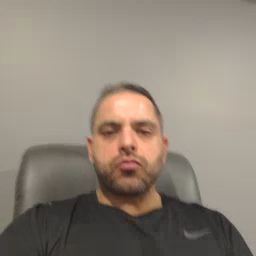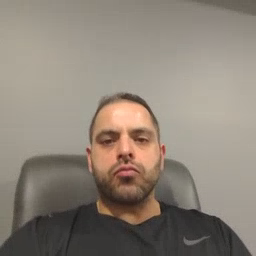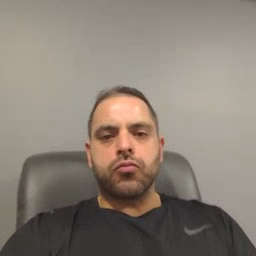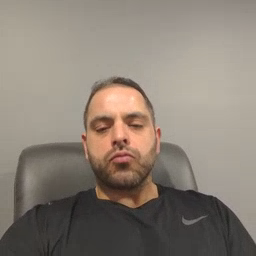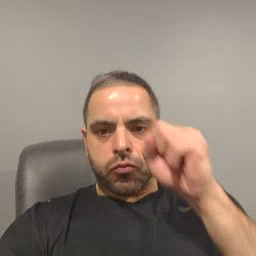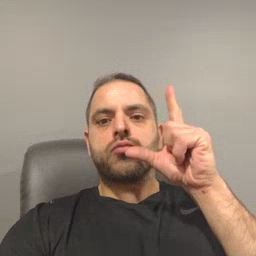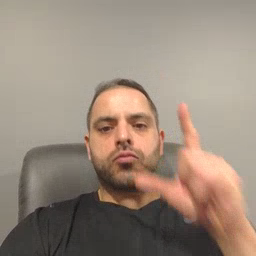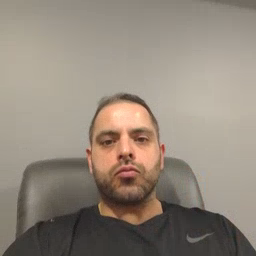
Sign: awake